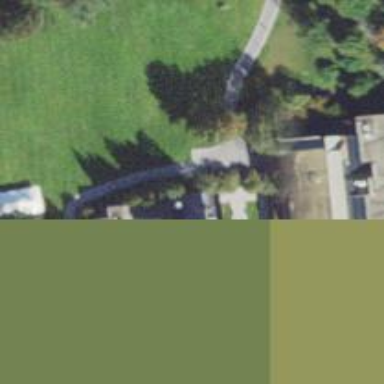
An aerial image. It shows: College building.